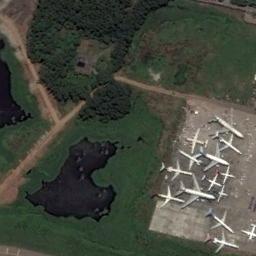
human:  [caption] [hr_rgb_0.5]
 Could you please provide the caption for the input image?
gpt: There are many planes in the middle of the grass .

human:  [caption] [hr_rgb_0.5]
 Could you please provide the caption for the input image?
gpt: Some planes parked on the open area and this area is surrounded by lawns and forests .

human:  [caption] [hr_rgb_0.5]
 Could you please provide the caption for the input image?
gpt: There are more than ten white planes of different sizes arranged in a mess, And the vegetation around was lush .

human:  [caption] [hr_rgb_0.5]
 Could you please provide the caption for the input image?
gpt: Many airplanes were parked in the open space beside the grassland .

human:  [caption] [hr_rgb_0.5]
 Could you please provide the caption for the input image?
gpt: Fourteen planes were in the clearing in the middle of the grass .